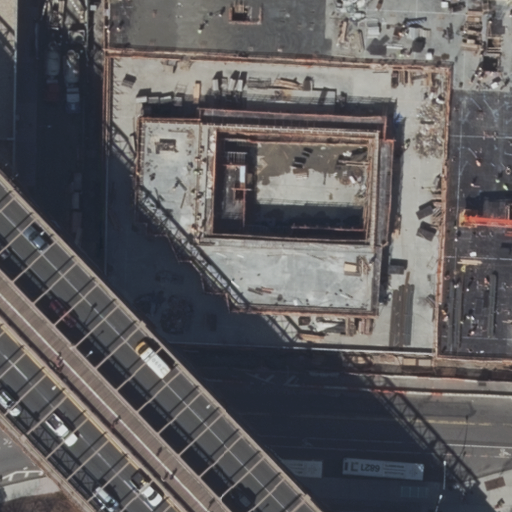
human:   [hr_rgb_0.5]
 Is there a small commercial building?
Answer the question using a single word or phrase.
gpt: no

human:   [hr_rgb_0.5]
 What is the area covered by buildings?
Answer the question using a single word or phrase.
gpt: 7459m2

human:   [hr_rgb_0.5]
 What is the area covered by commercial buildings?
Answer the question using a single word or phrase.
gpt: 0m2

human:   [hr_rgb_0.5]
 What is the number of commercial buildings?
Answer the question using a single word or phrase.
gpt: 0

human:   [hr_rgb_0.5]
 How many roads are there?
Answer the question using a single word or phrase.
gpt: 7

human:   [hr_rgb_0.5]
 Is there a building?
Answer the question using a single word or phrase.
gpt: yes

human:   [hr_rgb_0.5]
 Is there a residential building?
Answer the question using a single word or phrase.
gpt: yes

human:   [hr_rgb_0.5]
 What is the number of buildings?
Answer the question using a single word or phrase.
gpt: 4

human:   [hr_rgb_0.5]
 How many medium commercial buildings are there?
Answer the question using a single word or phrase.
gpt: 0

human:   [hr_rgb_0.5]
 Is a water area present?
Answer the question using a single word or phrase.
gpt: no

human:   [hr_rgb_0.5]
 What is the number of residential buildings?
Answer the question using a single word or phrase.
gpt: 4

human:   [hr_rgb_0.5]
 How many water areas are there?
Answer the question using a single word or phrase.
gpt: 0

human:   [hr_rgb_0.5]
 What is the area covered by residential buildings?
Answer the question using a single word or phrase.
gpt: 7459m2

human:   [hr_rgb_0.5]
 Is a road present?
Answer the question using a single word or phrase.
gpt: yes

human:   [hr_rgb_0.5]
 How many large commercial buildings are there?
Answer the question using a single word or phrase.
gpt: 0

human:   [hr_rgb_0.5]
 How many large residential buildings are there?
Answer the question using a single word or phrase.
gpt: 3

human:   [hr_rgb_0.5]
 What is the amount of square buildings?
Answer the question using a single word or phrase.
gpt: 0

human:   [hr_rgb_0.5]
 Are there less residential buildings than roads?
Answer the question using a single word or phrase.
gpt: yes

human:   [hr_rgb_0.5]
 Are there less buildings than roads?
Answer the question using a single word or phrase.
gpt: yes

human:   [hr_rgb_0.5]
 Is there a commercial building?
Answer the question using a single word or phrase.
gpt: no

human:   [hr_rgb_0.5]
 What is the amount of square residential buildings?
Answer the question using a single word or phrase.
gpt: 0

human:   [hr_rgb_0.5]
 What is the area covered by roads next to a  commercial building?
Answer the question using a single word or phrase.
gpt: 0m2

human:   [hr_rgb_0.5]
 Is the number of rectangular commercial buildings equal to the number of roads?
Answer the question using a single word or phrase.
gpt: no

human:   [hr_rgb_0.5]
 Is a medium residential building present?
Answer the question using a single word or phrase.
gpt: no

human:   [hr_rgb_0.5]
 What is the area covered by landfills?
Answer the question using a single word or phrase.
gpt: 0m2

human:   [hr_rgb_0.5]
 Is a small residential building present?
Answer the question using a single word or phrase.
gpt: yes

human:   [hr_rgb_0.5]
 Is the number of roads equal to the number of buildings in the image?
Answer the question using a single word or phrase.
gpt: no

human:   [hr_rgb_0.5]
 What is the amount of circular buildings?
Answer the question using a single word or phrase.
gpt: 0

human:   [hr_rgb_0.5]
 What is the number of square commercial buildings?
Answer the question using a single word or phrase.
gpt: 0

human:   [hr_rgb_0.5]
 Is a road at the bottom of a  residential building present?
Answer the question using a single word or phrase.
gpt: yes

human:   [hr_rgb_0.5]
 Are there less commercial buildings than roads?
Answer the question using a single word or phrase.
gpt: yes

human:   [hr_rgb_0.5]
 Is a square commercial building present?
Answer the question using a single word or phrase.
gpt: no

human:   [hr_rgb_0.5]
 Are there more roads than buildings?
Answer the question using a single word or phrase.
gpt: yes

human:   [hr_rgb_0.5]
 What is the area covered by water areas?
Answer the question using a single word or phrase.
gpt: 0m2

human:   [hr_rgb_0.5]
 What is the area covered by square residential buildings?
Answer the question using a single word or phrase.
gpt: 0m2

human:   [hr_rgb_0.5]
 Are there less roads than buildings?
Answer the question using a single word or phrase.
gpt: no

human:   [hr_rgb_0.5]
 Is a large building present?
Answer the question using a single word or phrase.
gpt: yes

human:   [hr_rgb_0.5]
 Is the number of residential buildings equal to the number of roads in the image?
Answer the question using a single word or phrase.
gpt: no

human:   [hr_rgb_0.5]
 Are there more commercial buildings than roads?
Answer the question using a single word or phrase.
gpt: no

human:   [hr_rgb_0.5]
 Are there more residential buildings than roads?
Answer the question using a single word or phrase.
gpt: no

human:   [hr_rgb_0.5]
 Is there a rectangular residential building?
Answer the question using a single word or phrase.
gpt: yes

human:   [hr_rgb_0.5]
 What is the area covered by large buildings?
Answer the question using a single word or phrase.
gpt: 7371m2

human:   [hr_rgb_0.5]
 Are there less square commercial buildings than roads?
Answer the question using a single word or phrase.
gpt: yes

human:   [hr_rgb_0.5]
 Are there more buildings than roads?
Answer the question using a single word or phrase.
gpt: no

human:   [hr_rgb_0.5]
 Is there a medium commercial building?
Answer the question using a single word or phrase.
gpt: no

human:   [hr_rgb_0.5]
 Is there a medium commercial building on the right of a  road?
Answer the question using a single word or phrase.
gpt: no

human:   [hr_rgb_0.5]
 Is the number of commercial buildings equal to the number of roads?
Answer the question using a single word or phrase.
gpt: no

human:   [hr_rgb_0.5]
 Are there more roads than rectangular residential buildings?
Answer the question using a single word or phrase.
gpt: yes

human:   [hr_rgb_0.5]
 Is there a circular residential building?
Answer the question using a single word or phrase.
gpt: no

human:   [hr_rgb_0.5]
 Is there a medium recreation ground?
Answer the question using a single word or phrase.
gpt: no

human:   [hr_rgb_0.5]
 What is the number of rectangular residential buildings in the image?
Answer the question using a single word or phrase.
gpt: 3

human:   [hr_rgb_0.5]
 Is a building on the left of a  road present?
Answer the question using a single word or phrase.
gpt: yes

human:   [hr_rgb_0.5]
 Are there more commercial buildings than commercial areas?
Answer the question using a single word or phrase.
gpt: no

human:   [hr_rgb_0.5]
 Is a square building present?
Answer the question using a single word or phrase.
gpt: no

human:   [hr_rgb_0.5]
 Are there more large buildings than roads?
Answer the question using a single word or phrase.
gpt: no

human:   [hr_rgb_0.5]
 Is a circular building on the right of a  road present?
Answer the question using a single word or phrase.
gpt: no

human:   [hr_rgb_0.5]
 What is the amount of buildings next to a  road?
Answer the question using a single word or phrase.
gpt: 4

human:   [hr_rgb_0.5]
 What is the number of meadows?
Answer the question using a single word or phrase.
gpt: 0

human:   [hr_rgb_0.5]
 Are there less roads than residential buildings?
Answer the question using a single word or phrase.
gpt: no

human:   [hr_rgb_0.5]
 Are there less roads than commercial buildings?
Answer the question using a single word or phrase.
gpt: no

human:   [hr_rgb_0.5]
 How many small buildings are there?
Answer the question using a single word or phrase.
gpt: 1

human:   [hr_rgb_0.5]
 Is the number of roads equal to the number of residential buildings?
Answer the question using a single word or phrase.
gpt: no

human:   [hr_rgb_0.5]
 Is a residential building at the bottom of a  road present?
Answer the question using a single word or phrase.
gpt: no

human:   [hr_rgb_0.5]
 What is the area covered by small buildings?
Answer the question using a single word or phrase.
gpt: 87m2